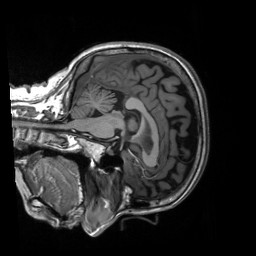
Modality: T1w
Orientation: sagittal
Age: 59
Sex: female
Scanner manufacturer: siemens
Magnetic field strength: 3 T
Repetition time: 2.53 s
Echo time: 0.00219 s